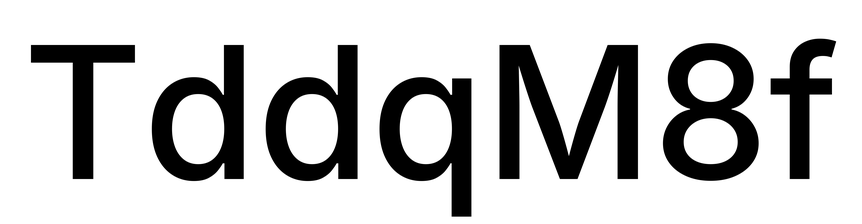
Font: Inter_Medium